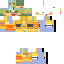
A female human skin with pale skin, wearing brown long hair dressed in a blue hoodie and blue pants, featuring a closed mouth.